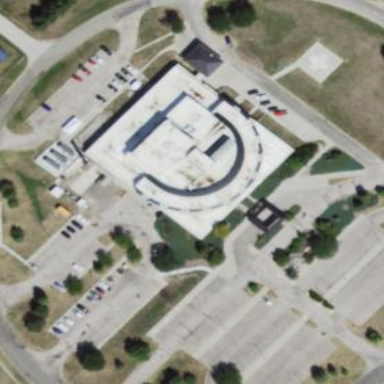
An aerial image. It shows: Healthcare facility identified as hospital.